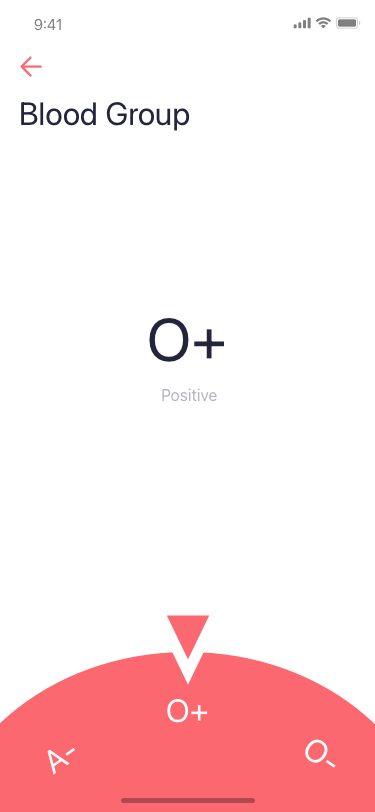
Text in this UI design:
Blood Group
A-
O+
O-